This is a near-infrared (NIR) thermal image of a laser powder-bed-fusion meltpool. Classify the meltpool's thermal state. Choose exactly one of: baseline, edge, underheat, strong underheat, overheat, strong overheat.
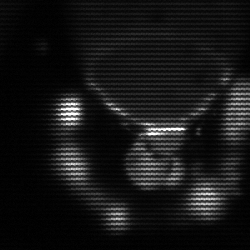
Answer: edge